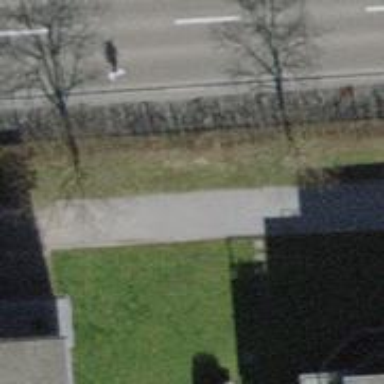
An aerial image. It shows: Avenue lined with trees.